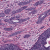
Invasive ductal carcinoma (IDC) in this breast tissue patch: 1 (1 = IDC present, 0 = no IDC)